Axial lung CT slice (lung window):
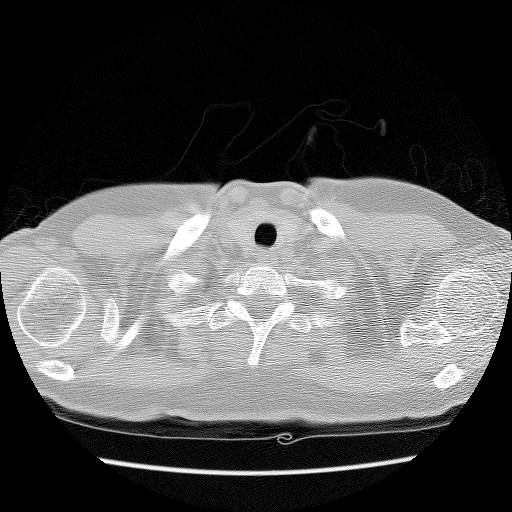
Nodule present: no